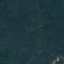
Land use / land cover: Forest